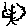
Label: tree